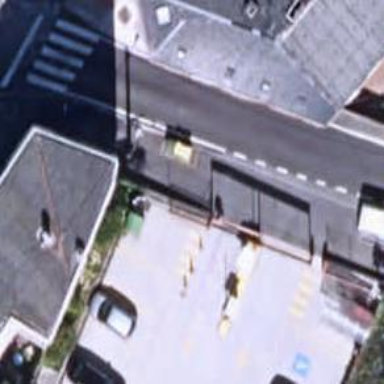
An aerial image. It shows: Road serving as parking aisle.